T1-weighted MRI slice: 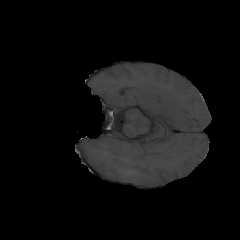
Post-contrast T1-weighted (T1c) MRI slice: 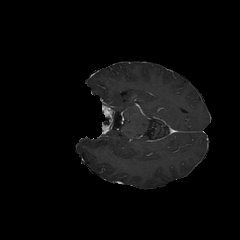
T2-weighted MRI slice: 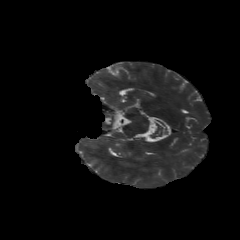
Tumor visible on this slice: no